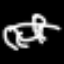
Label: frog